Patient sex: F
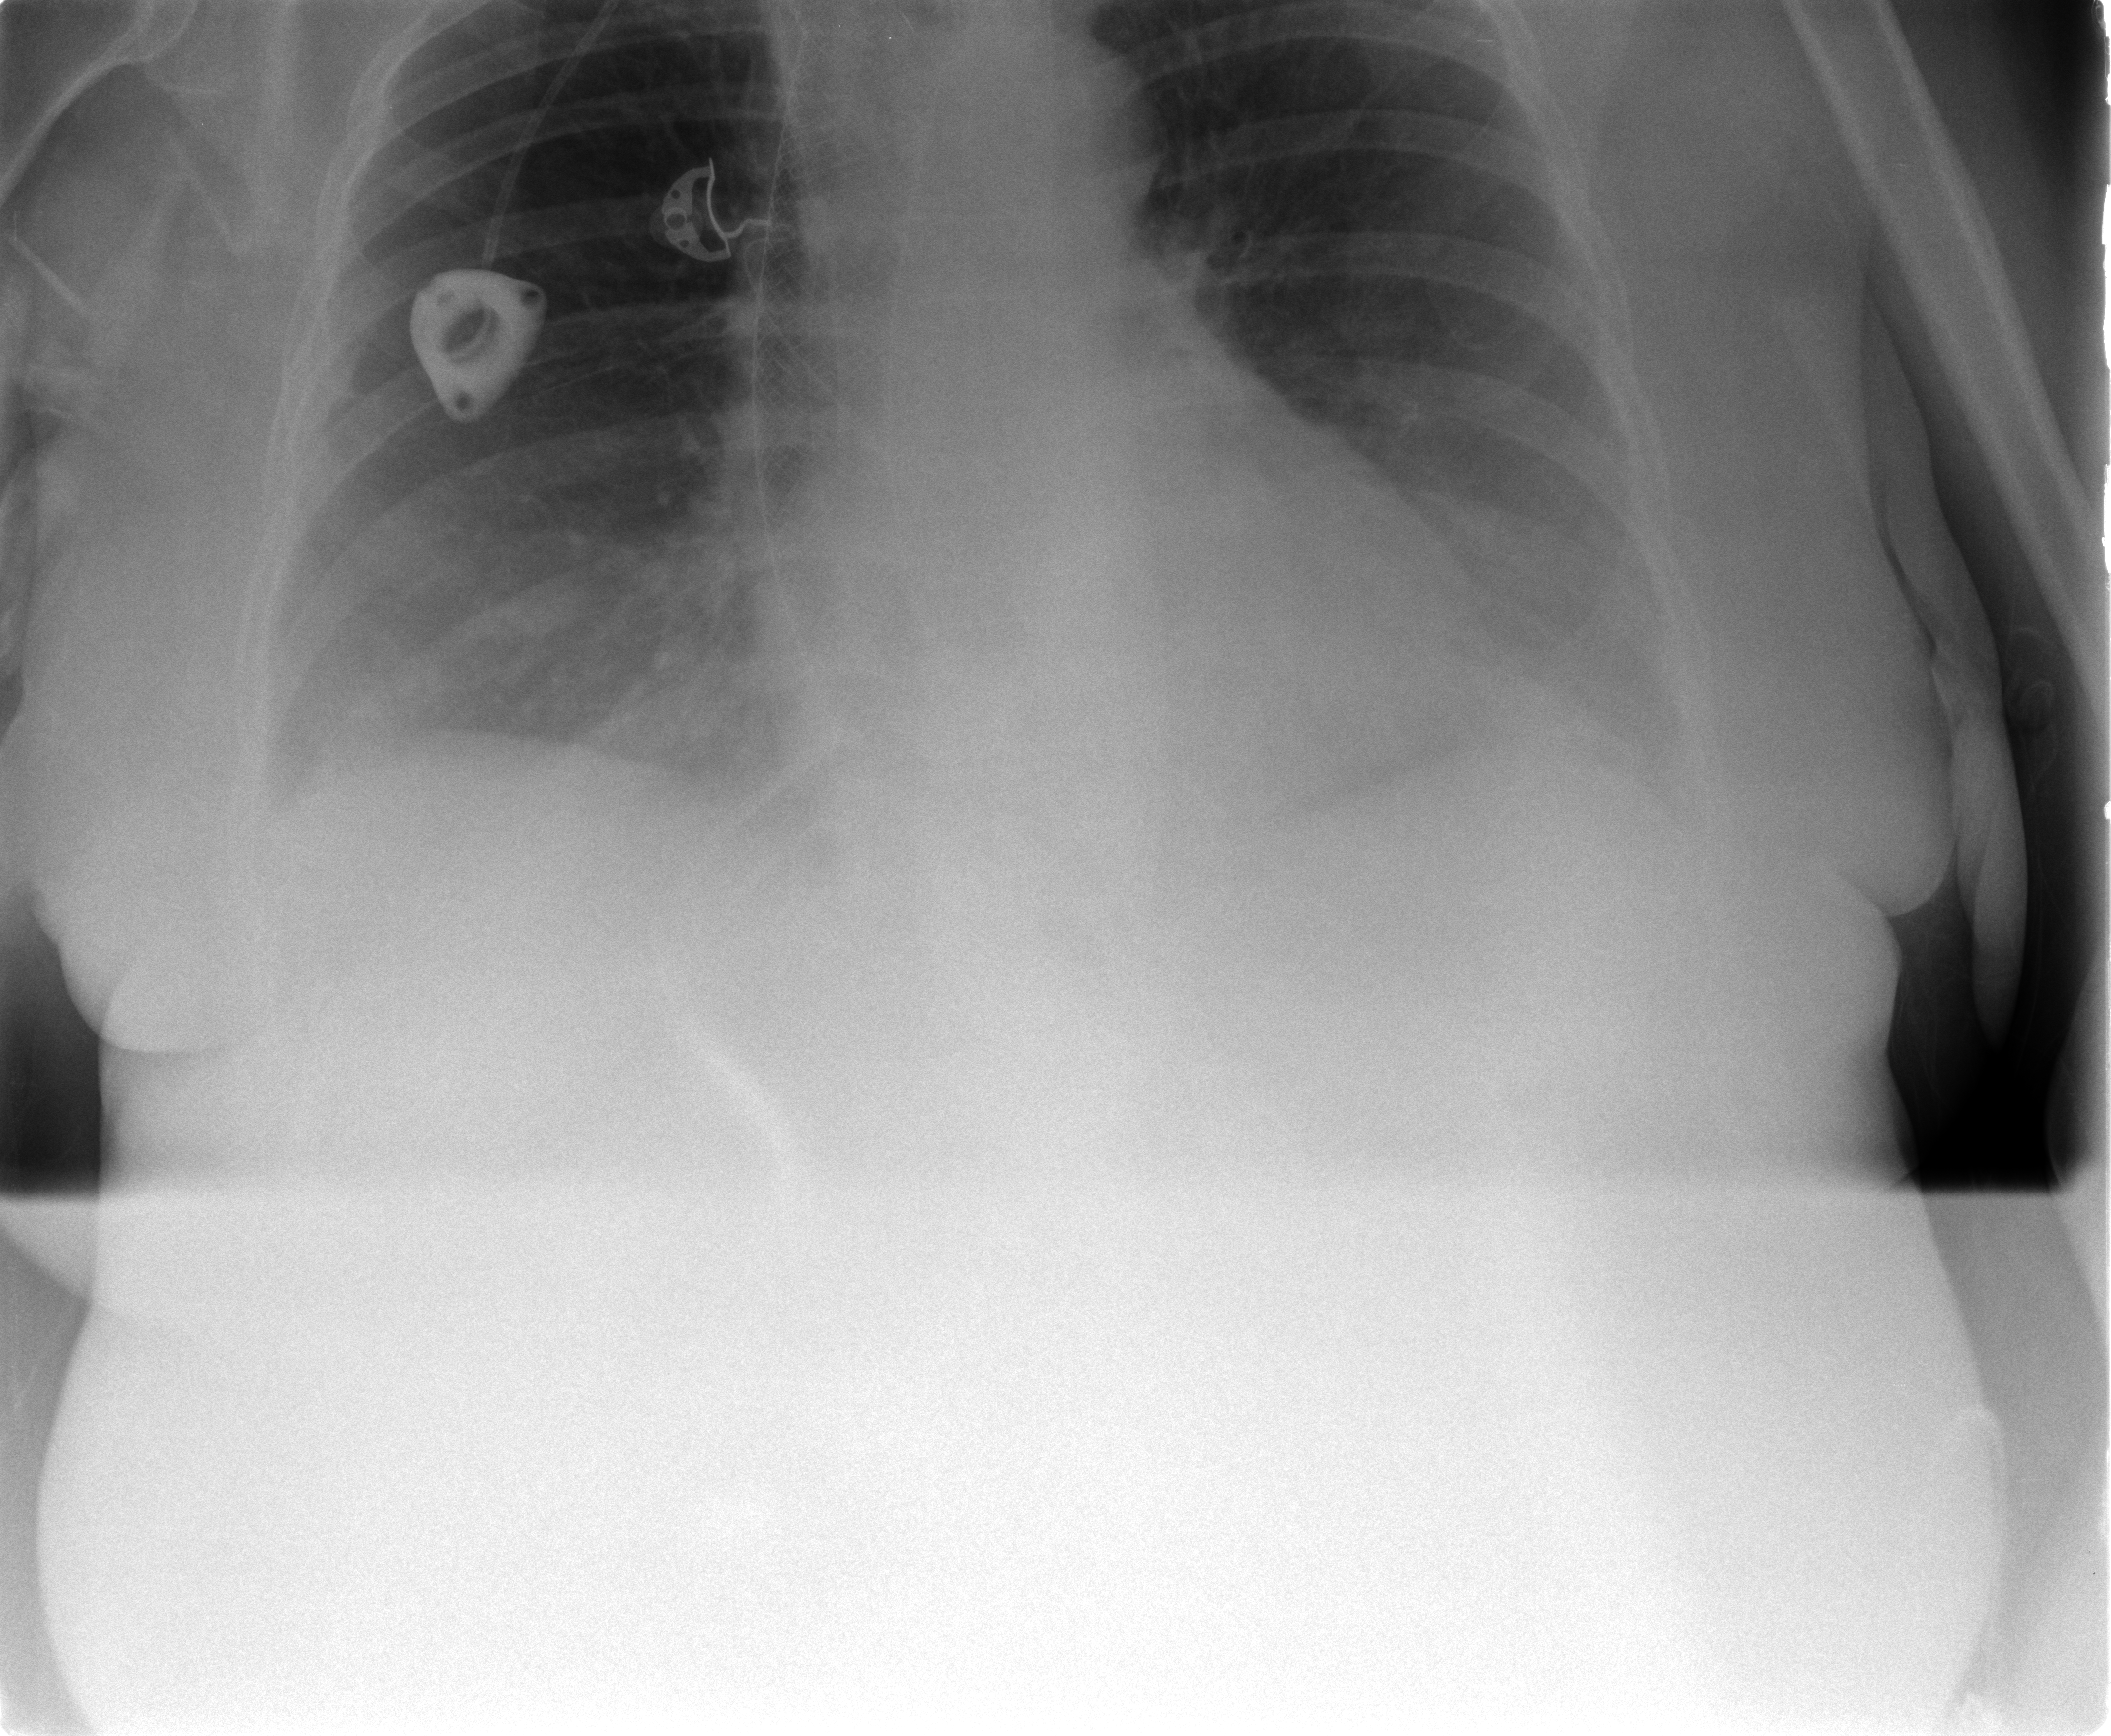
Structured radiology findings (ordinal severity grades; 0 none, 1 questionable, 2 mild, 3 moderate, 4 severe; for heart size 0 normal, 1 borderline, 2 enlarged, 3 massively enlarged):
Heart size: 0
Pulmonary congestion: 0
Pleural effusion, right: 0
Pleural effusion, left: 2
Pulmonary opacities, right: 0
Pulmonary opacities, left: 0
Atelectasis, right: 2
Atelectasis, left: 2